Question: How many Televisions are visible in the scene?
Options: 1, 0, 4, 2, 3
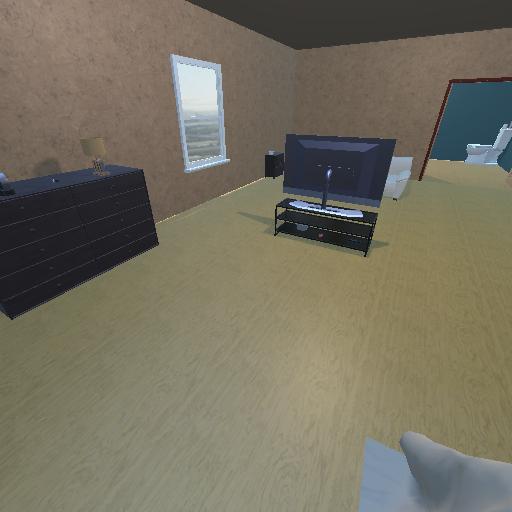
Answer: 1